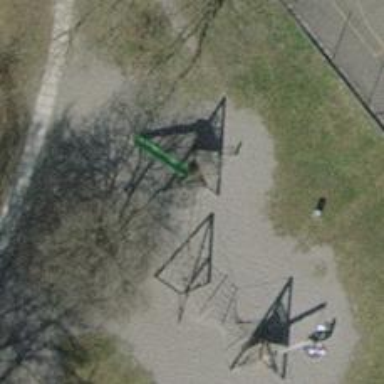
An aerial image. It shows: Playground area for leisure activities on the land.